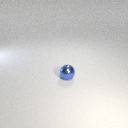
small blue metal sphere